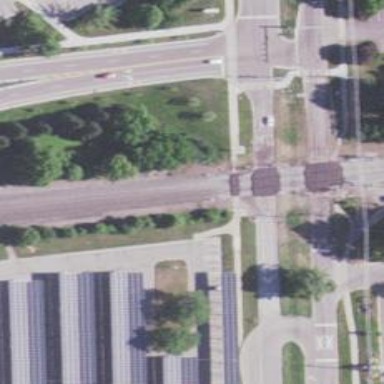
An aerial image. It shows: Crossing for the railway.